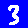
Digit: 3